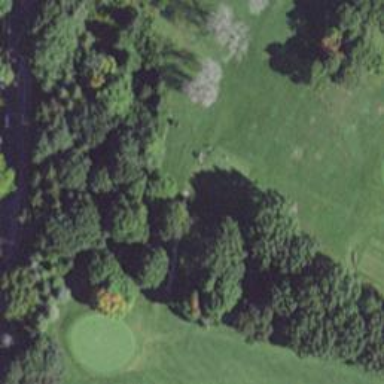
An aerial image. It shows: Golf tee.